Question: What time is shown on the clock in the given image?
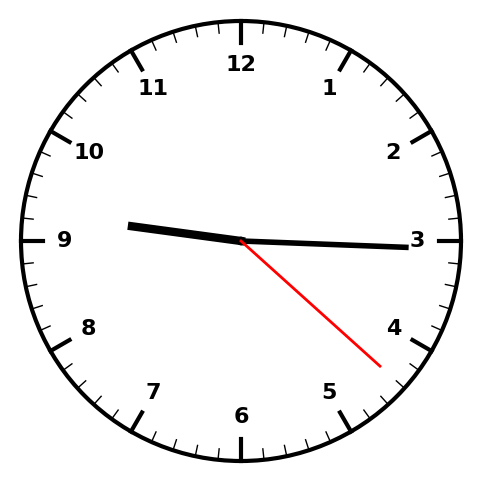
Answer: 09:15:22